Question: This is with reference to:
> <URL>
But I still don't know how it works the in background to dynamically optimize pages.
One more thing I could NOT understand why "Cached subsequent requests are slow" ?

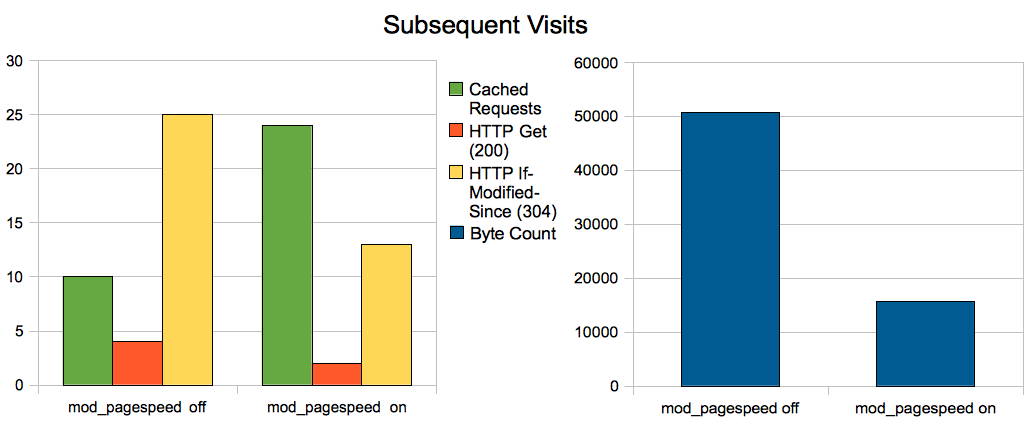
Answer: PageSpeed mod_pagespeed is a module for Apache server which is just like a plug in, and since Apache is different from IIS, it cannot be installed on IIS servers.
As for what it does, it does multiple things:
- - - - -
So this module is pretty cool. It can really speed up the performance of the sites. One downside however is that it uses much more CPU resources on the servers.
Hope this helps.